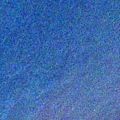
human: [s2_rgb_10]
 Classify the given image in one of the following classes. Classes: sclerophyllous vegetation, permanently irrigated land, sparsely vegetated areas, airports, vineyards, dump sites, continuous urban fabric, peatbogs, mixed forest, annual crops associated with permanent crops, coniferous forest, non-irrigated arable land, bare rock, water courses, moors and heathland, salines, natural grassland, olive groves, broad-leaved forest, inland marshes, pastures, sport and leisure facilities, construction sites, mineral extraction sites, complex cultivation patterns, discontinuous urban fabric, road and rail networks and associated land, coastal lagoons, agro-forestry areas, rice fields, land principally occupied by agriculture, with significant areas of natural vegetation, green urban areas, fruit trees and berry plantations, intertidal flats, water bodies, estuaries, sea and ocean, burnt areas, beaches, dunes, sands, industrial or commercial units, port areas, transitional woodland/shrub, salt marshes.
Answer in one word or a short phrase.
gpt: sea and ocean